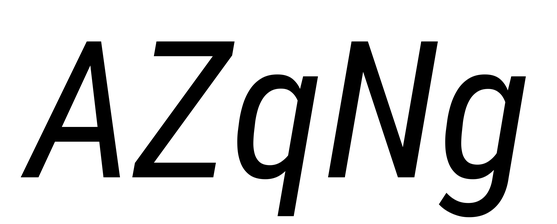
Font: Roboto-Italic_Condensed_Italic